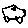
Label: car